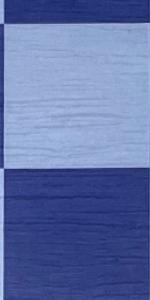
Label: Empty